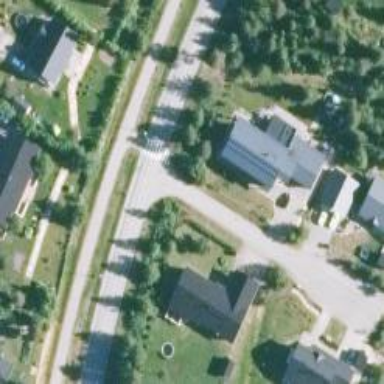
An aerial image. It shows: Marked road crossing.